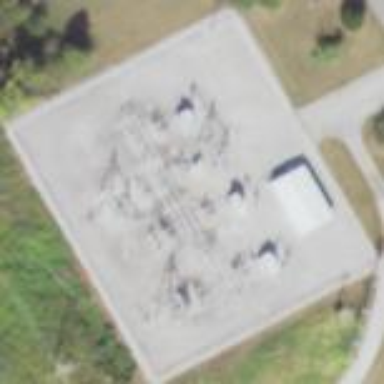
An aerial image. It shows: Power substation enclosed by fence.